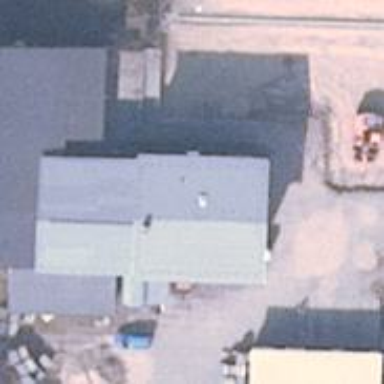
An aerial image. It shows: Community centre.